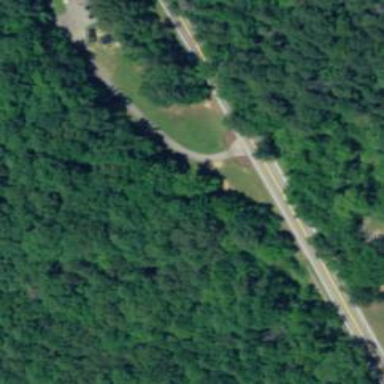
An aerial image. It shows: Driveway.